Field crop: tomato
Growth stage: 1
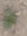
Species: solanum